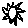
Label: sun